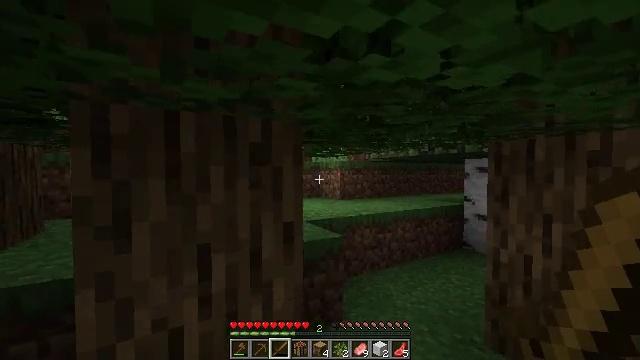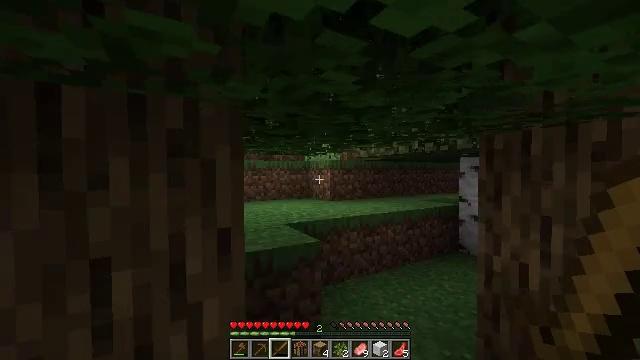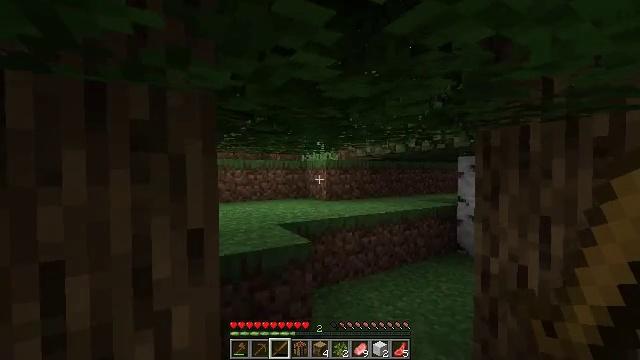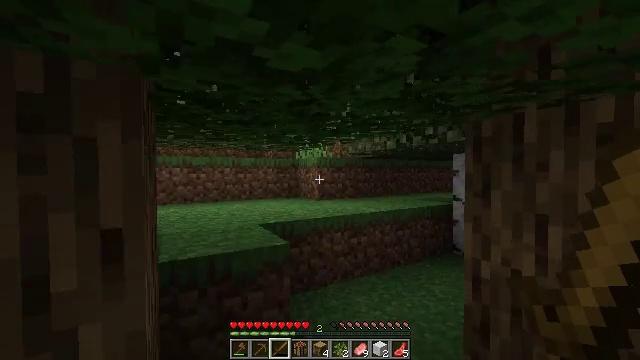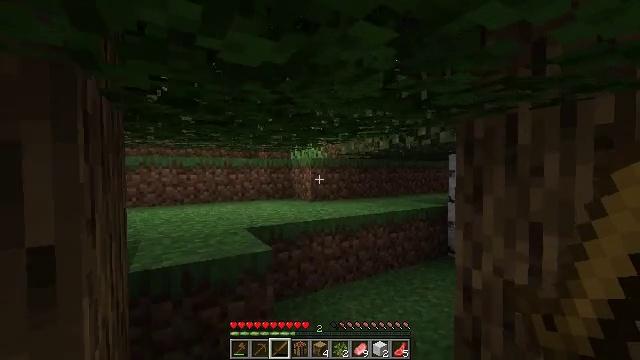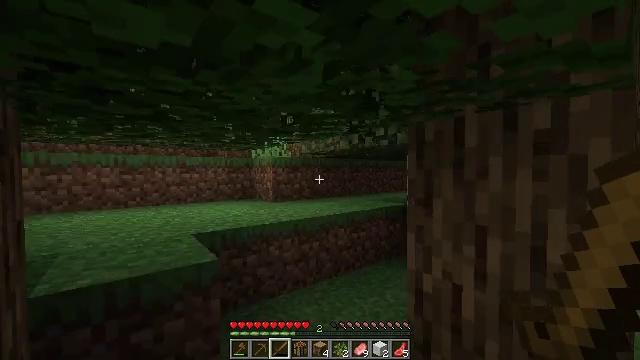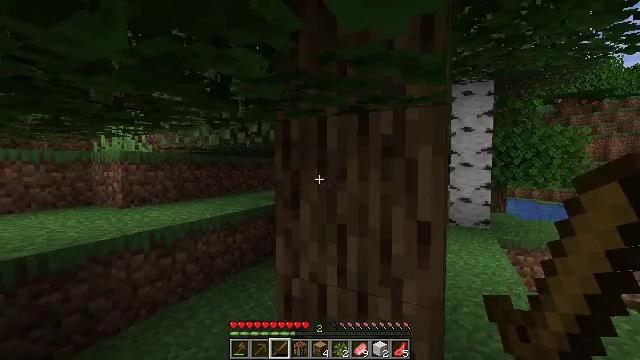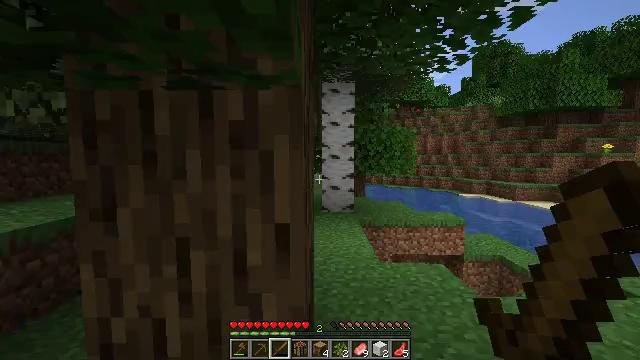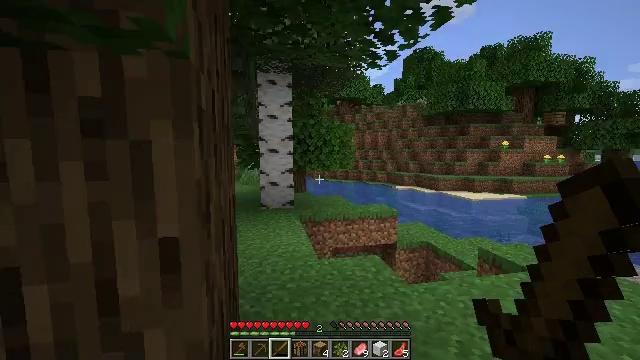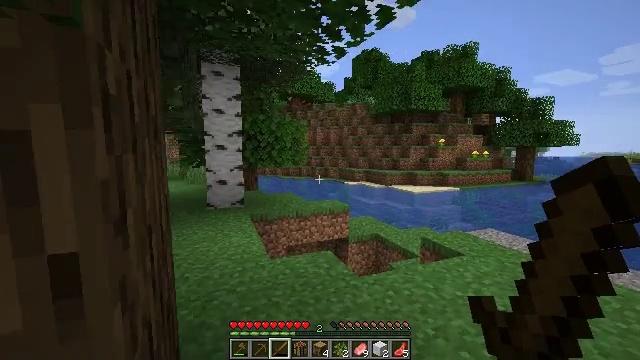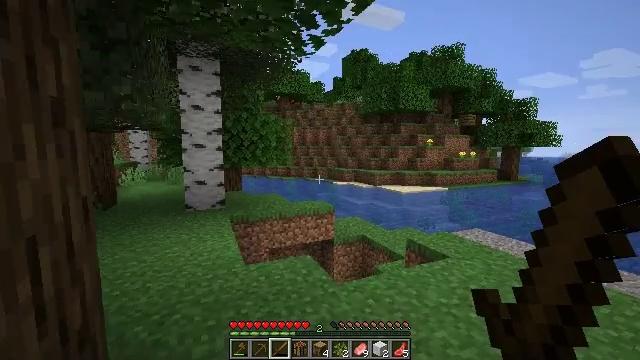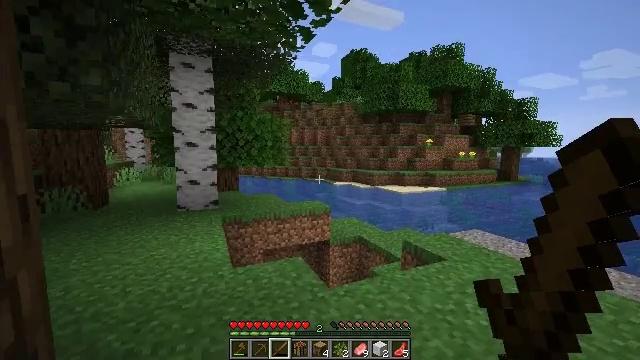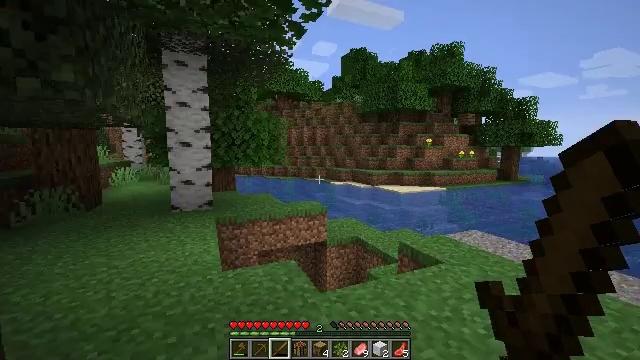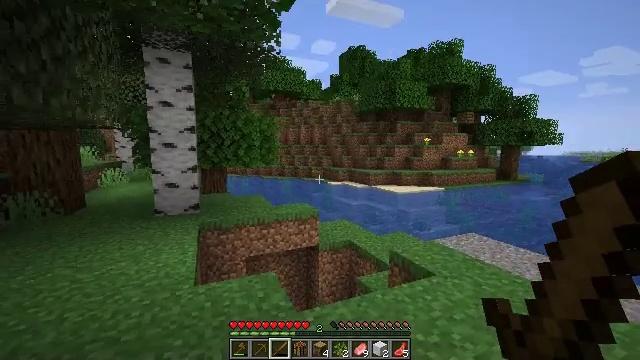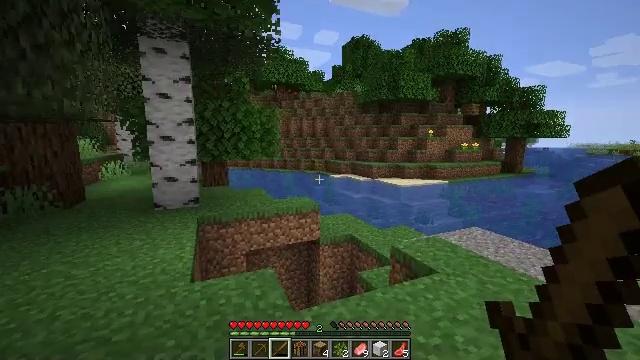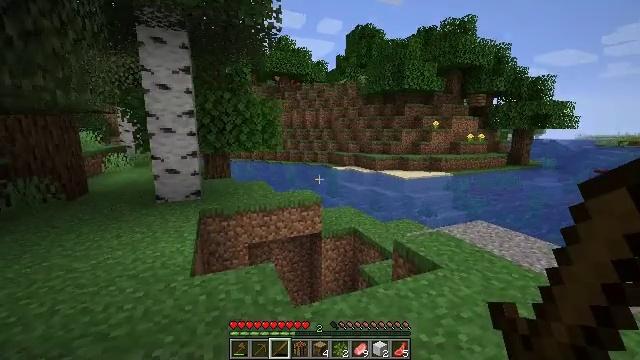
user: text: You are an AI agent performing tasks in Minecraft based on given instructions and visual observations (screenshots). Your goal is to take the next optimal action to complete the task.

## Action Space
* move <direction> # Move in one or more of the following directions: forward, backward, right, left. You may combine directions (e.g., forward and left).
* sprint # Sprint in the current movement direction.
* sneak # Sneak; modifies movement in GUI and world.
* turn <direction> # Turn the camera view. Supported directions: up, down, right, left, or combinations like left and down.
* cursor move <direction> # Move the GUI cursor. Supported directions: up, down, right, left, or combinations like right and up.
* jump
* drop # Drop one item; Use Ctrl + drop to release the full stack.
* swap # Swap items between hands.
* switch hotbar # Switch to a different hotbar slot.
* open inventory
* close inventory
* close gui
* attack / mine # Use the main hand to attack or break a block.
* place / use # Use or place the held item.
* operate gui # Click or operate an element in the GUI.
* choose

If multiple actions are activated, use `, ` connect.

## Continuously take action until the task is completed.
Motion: motion action
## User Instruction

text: Dig up the grass block for dirt.
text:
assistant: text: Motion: move forward and move right
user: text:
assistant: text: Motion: move forward and move right
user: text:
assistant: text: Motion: move forward and move right
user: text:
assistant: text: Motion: move forward and move right
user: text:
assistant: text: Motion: move forward and move right, turn right
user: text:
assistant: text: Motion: move forward and move right, turn right
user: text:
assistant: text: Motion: move forward and move right, turn right and down
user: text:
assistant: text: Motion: move forward and move right, turn right and down
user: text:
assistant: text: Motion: move forward and move right, turn right
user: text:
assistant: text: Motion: move forward and move right, turn right
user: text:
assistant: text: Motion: move forward and move right
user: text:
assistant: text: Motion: move forward and move right
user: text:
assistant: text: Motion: move forward and move right
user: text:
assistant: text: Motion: move forward, turn down
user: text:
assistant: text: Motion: move forward, turn down
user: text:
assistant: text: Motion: move forward, turn down
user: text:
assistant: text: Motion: move forward, sprint, turn down
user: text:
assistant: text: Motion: move forward, sprint, turn left and down
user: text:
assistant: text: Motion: move forward, sprint, turn left and down
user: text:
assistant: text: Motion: move forward, sprint, turn left and down
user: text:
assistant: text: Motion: move left, sprint, turn left and down
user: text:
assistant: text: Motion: move left, turn right and down
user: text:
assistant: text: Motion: move left, turn right and down
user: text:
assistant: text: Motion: move left, turn right and down
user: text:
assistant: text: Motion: move left, turn down
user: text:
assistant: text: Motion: move left, turn down
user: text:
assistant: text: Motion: move left, turn right and down
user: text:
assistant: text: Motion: move left, turn right and down
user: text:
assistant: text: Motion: move left
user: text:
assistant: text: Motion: move left